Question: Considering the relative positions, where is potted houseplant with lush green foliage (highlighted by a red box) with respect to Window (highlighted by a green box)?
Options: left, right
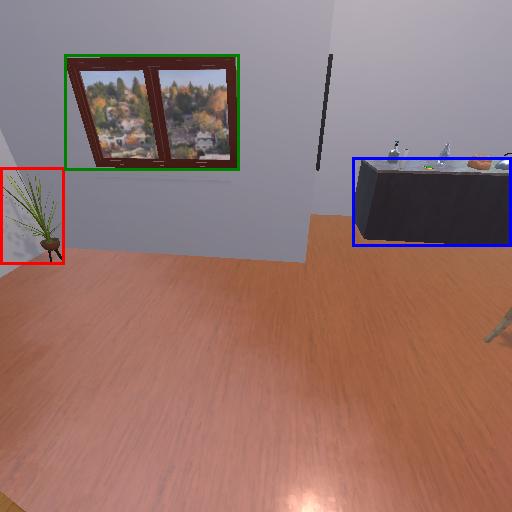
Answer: left